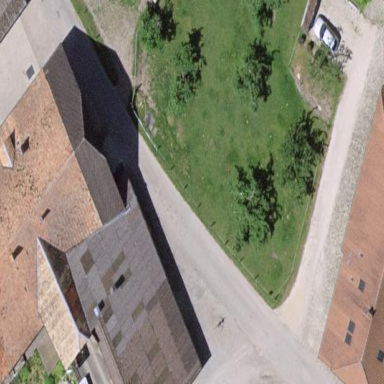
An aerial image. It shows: Farm building.